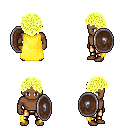
a pixel art fantasy rpg character, male body template, human, dark skin, yellow cape, gold greaves, gold curly afro hairstyle, shield, four views (front, back, left, right), 2x2 character sprite sheet, small pixel art, hard edges, no anti-aliasing